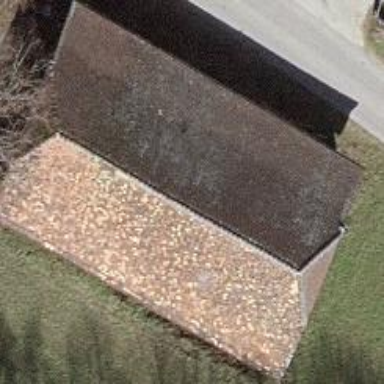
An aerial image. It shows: Garage.